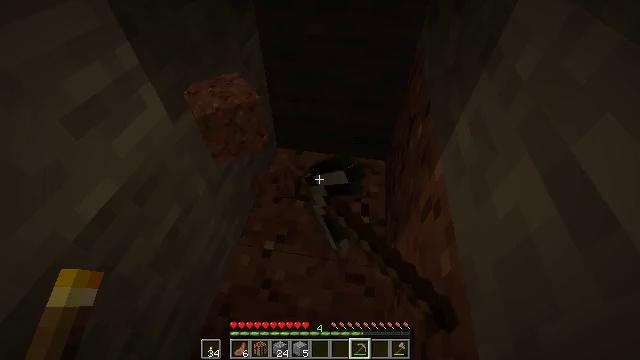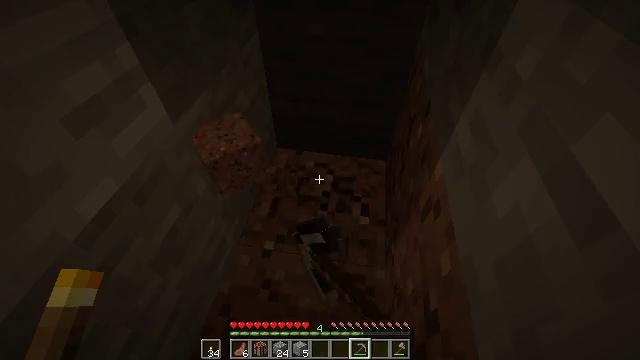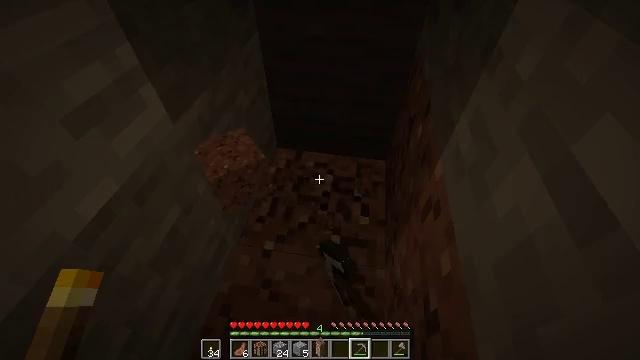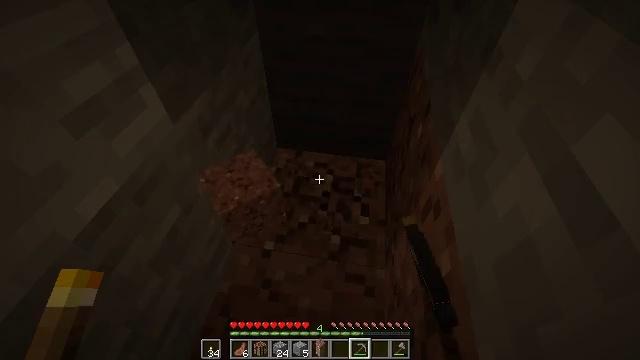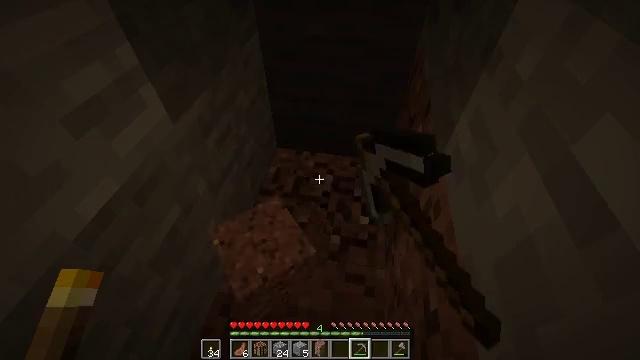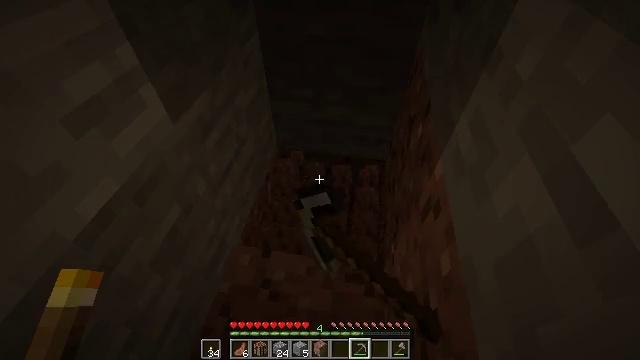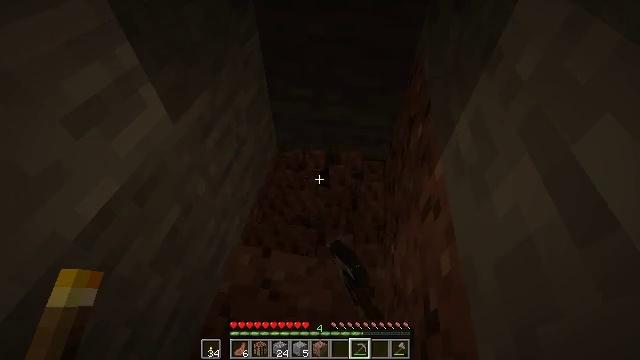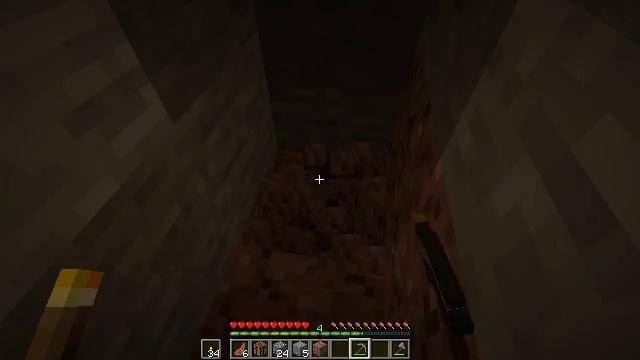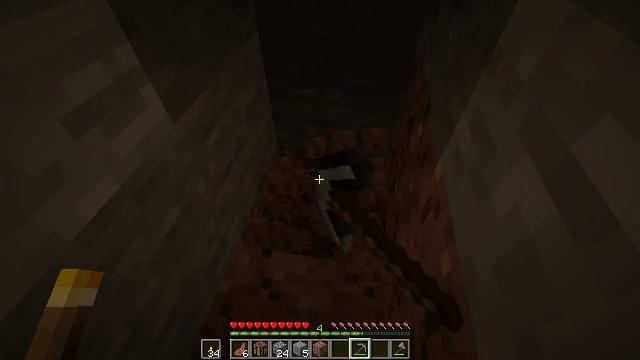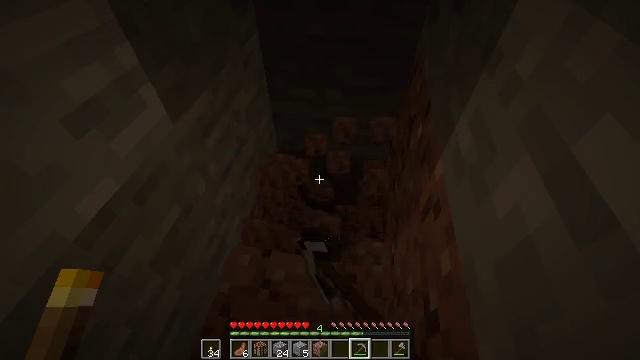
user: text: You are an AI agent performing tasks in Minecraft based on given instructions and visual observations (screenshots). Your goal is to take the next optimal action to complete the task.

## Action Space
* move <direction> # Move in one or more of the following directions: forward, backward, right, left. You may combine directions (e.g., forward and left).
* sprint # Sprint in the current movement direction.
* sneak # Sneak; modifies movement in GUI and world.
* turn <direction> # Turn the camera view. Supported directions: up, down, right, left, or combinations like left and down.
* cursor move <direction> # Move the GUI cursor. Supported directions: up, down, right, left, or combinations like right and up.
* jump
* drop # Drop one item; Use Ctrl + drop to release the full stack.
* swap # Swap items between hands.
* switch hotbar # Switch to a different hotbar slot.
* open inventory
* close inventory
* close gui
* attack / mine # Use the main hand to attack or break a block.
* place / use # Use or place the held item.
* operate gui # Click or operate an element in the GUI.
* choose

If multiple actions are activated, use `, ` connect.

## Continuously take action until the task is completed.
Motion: motion action
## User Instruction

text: Collect granite for building materials.
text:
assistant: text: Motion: attack / mine
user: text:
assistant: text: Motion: attack / mine
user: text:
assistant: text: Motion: attack / mine
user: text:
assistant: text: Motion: attack / mine
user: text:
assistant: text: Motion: attack / mine
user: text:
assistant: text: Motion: attack / mine
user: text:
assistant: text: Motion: attack / mine
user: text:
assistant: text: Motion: attack / mine
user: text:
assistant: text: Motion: attack / mine
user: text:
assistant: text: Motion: attack / mine